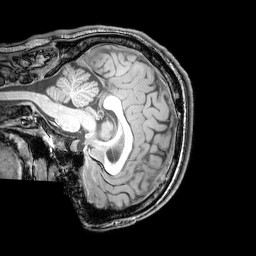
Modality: T1w
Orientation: sagittal
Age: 26
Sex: male
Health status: healthy
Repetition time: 0.081 s
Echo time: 0.037 s